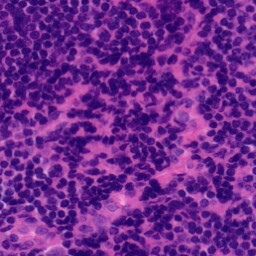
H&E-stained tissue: Tonsil